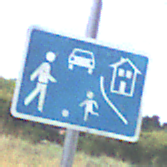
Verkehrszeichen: BeginnVerkehrsberuhigterBereich
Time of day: Midday
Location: Outdoor (Nature)
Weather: PartlyCloudy
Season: NotSpecified
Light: Natural